Question: This a moot question, as the amount I was allocating was wrong. It was supposed to be 400MB not 400GB... Sorry! The answers are good though.
I am trying to unit test a method of mine which throws an OutOfMemoryException if a large file is uploaded.
My problem is my unit test is also throwing this exception (for the same reasons I guess).
According to Task Manager, if I am reading the information correctly, I do have enough RAM so am not really sure why my unit test is failing in this way.

Here is the respective unit test code:
'''
var data = new List<byte>();
for(UInt64 i = 0; i < 400ul * 1024ul * 1024ul * 1024ul; i += 65536ul)
{
data.AddRange(new byte[65536]); // <-- throws exception here when i = 536870912
}
this.UploadedFileData = data.ToArray();
'''
I tried the following before the above code:
'''
var data = new byte[400ul * 1024ul * 1024ul * 1024ul];
'''
This though, results in the error: Arithmetic operation resulted in an overflow.
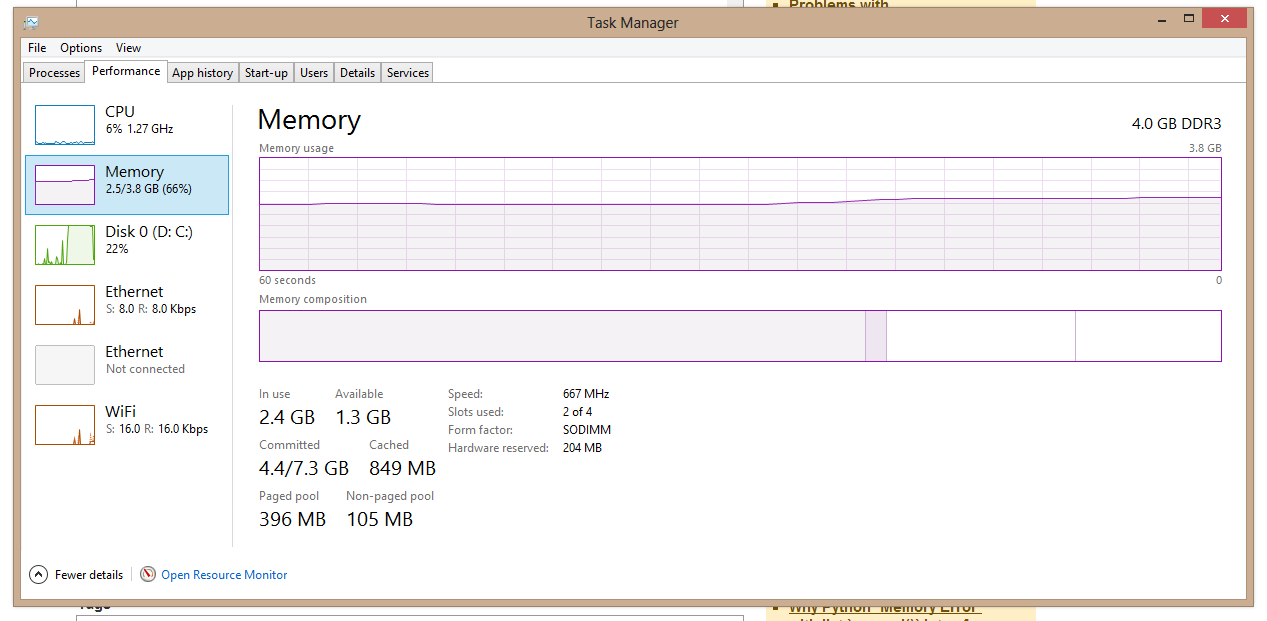
Answer: Are you on a 32 bit machine?
> The process limit is 2GB on 32-bit, unless you use the /3GB boot switch.
From <URL>
It is possible that you need to do the below
> For very large List objects, you can increase the maximum capacity to 2 billion elements on a 64-bit system by setting the enabled attribute of the gcAllowVeryLargeObjects configuration element to true in the run-time environment.
From <URL>
As David mentions, the code will require a lot of reallocations when it grows. To prevent performance costs and memory fragmentation, you should at the very least set <URL> to an appropriate amount, if not rewrite the code.